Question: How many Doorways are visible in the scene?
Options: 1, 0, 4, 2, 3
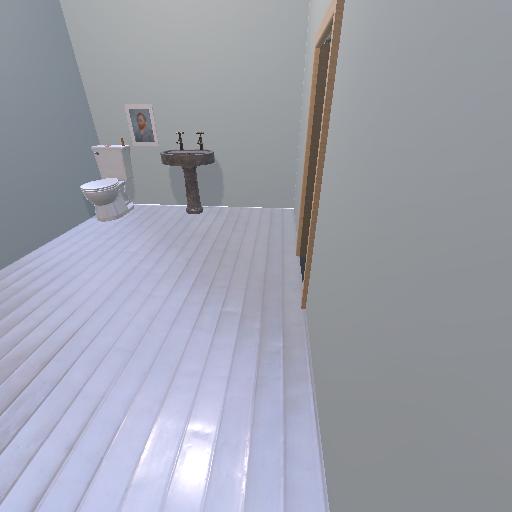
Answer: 1